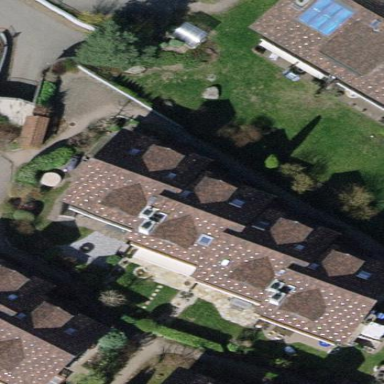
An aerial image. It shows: Terrace building.